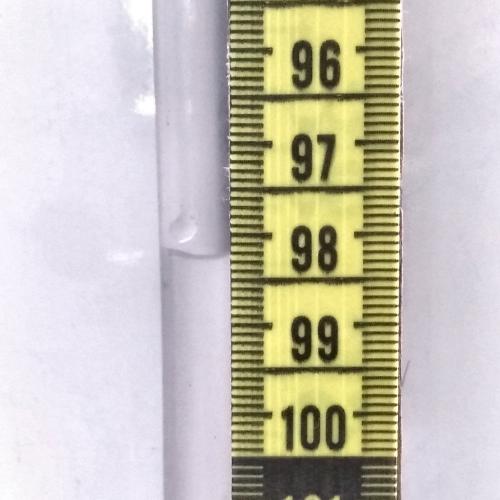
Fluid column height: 98.2 cm